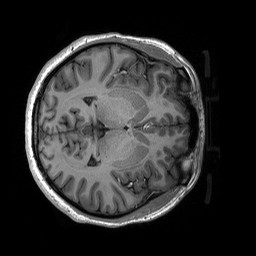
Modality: T1w
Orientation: axial
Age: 23
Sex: female
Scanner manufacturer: siemens
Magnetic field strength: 3 T
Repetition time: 2.53 s
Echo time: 0.00227 s